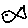
Label: fish